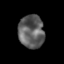
Tissue: skin
Cell type: Endothelial cells
Senescence score: 0.2856
Nuclear area (px): 826
Mean DAPI intensity: 95.315